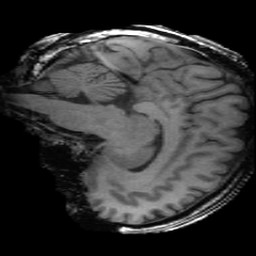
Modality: T1w
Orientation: sagittal
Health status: ill
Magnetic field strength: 3 T